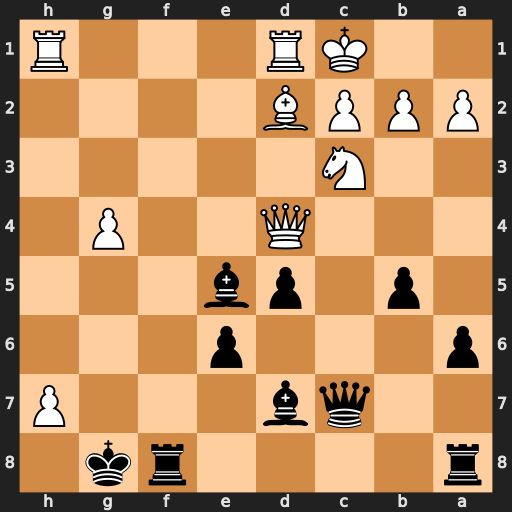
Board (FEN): r4rk1/2qb3P/p3p3/1p1pb3/3Q2P1/2N5/PPPB4/2KR3R
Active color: b
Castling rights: -
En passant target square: -
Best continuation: Kh8 Nxd5 exd5